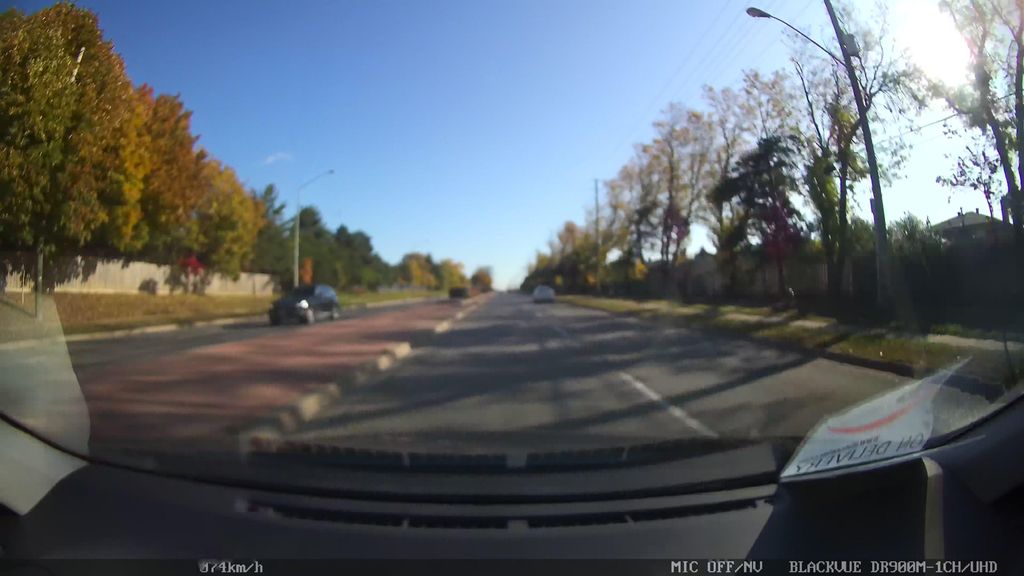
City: toronto